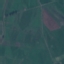
Land use / land cover class: Pasture